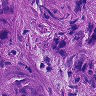
Metastatic tissue present: yes